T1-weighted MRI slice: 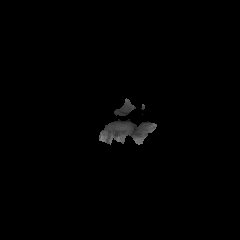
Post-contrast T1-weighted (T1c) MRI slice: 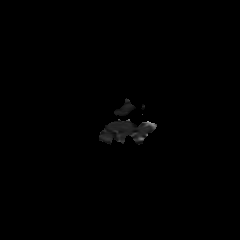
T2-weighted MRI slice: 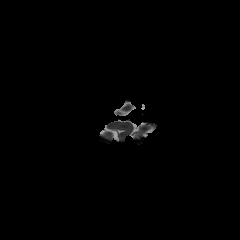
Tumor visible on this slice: no